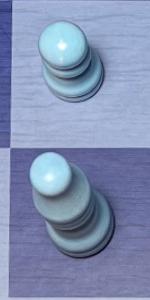
Label: Bishop_White